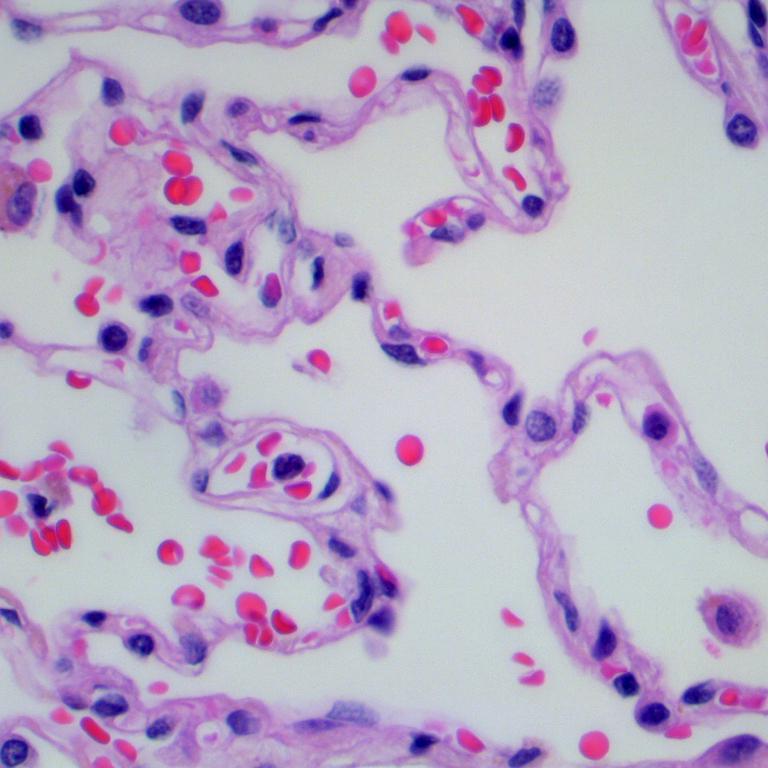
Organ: lung
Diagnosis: benign